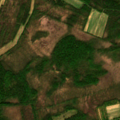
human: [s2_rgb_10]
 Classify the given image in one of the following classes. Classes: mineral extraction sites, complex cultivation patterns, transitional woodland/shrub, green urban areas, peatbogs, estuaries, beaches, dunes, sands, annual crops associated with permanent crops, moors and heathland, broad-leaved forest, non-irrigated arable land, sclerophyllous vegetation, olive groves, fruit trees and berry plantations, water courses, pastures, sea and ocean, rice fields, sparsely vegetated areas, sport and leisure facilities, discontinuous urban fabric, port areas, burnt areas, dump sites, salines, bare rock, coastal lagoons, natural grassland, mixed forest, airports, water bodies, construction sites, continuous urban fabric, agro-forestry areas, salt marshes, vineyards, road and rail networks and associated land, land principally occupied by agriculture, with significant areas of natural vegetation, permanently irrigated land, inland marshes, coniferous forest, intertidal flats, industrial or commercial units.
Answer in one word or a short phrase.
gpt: land principally occupied by agriculture, with significant areas of natural vegetation, mixed forest, transitional woodland/shrub